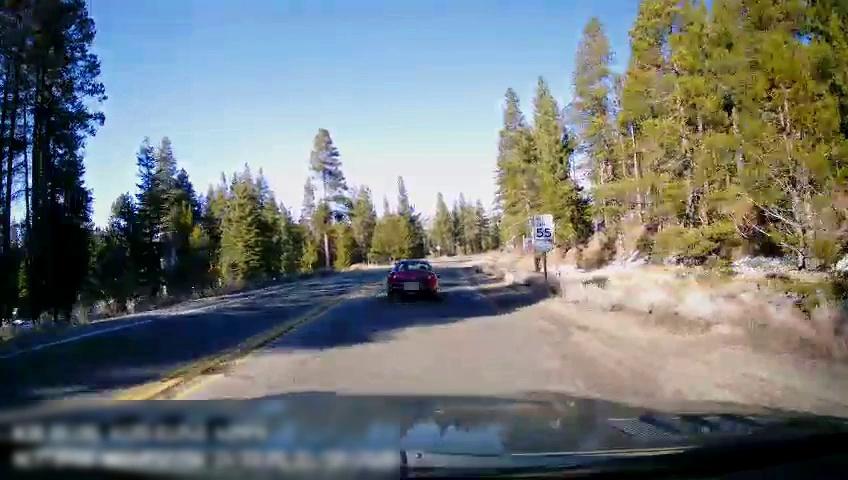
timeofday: Day
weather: Sunny
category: Drivable Space
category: Vehicles | Car
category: Lanes | Current Lane
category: Lanes | Opposite Lane
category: Traffic | Signs